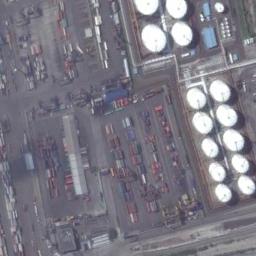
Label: storage_tank